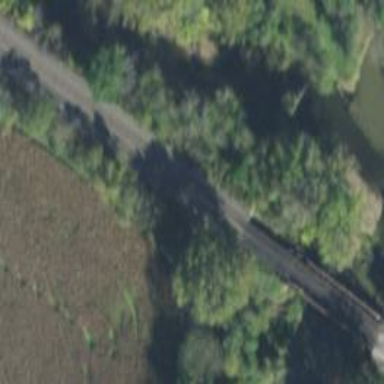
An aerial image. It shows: Railway track.